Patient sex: M
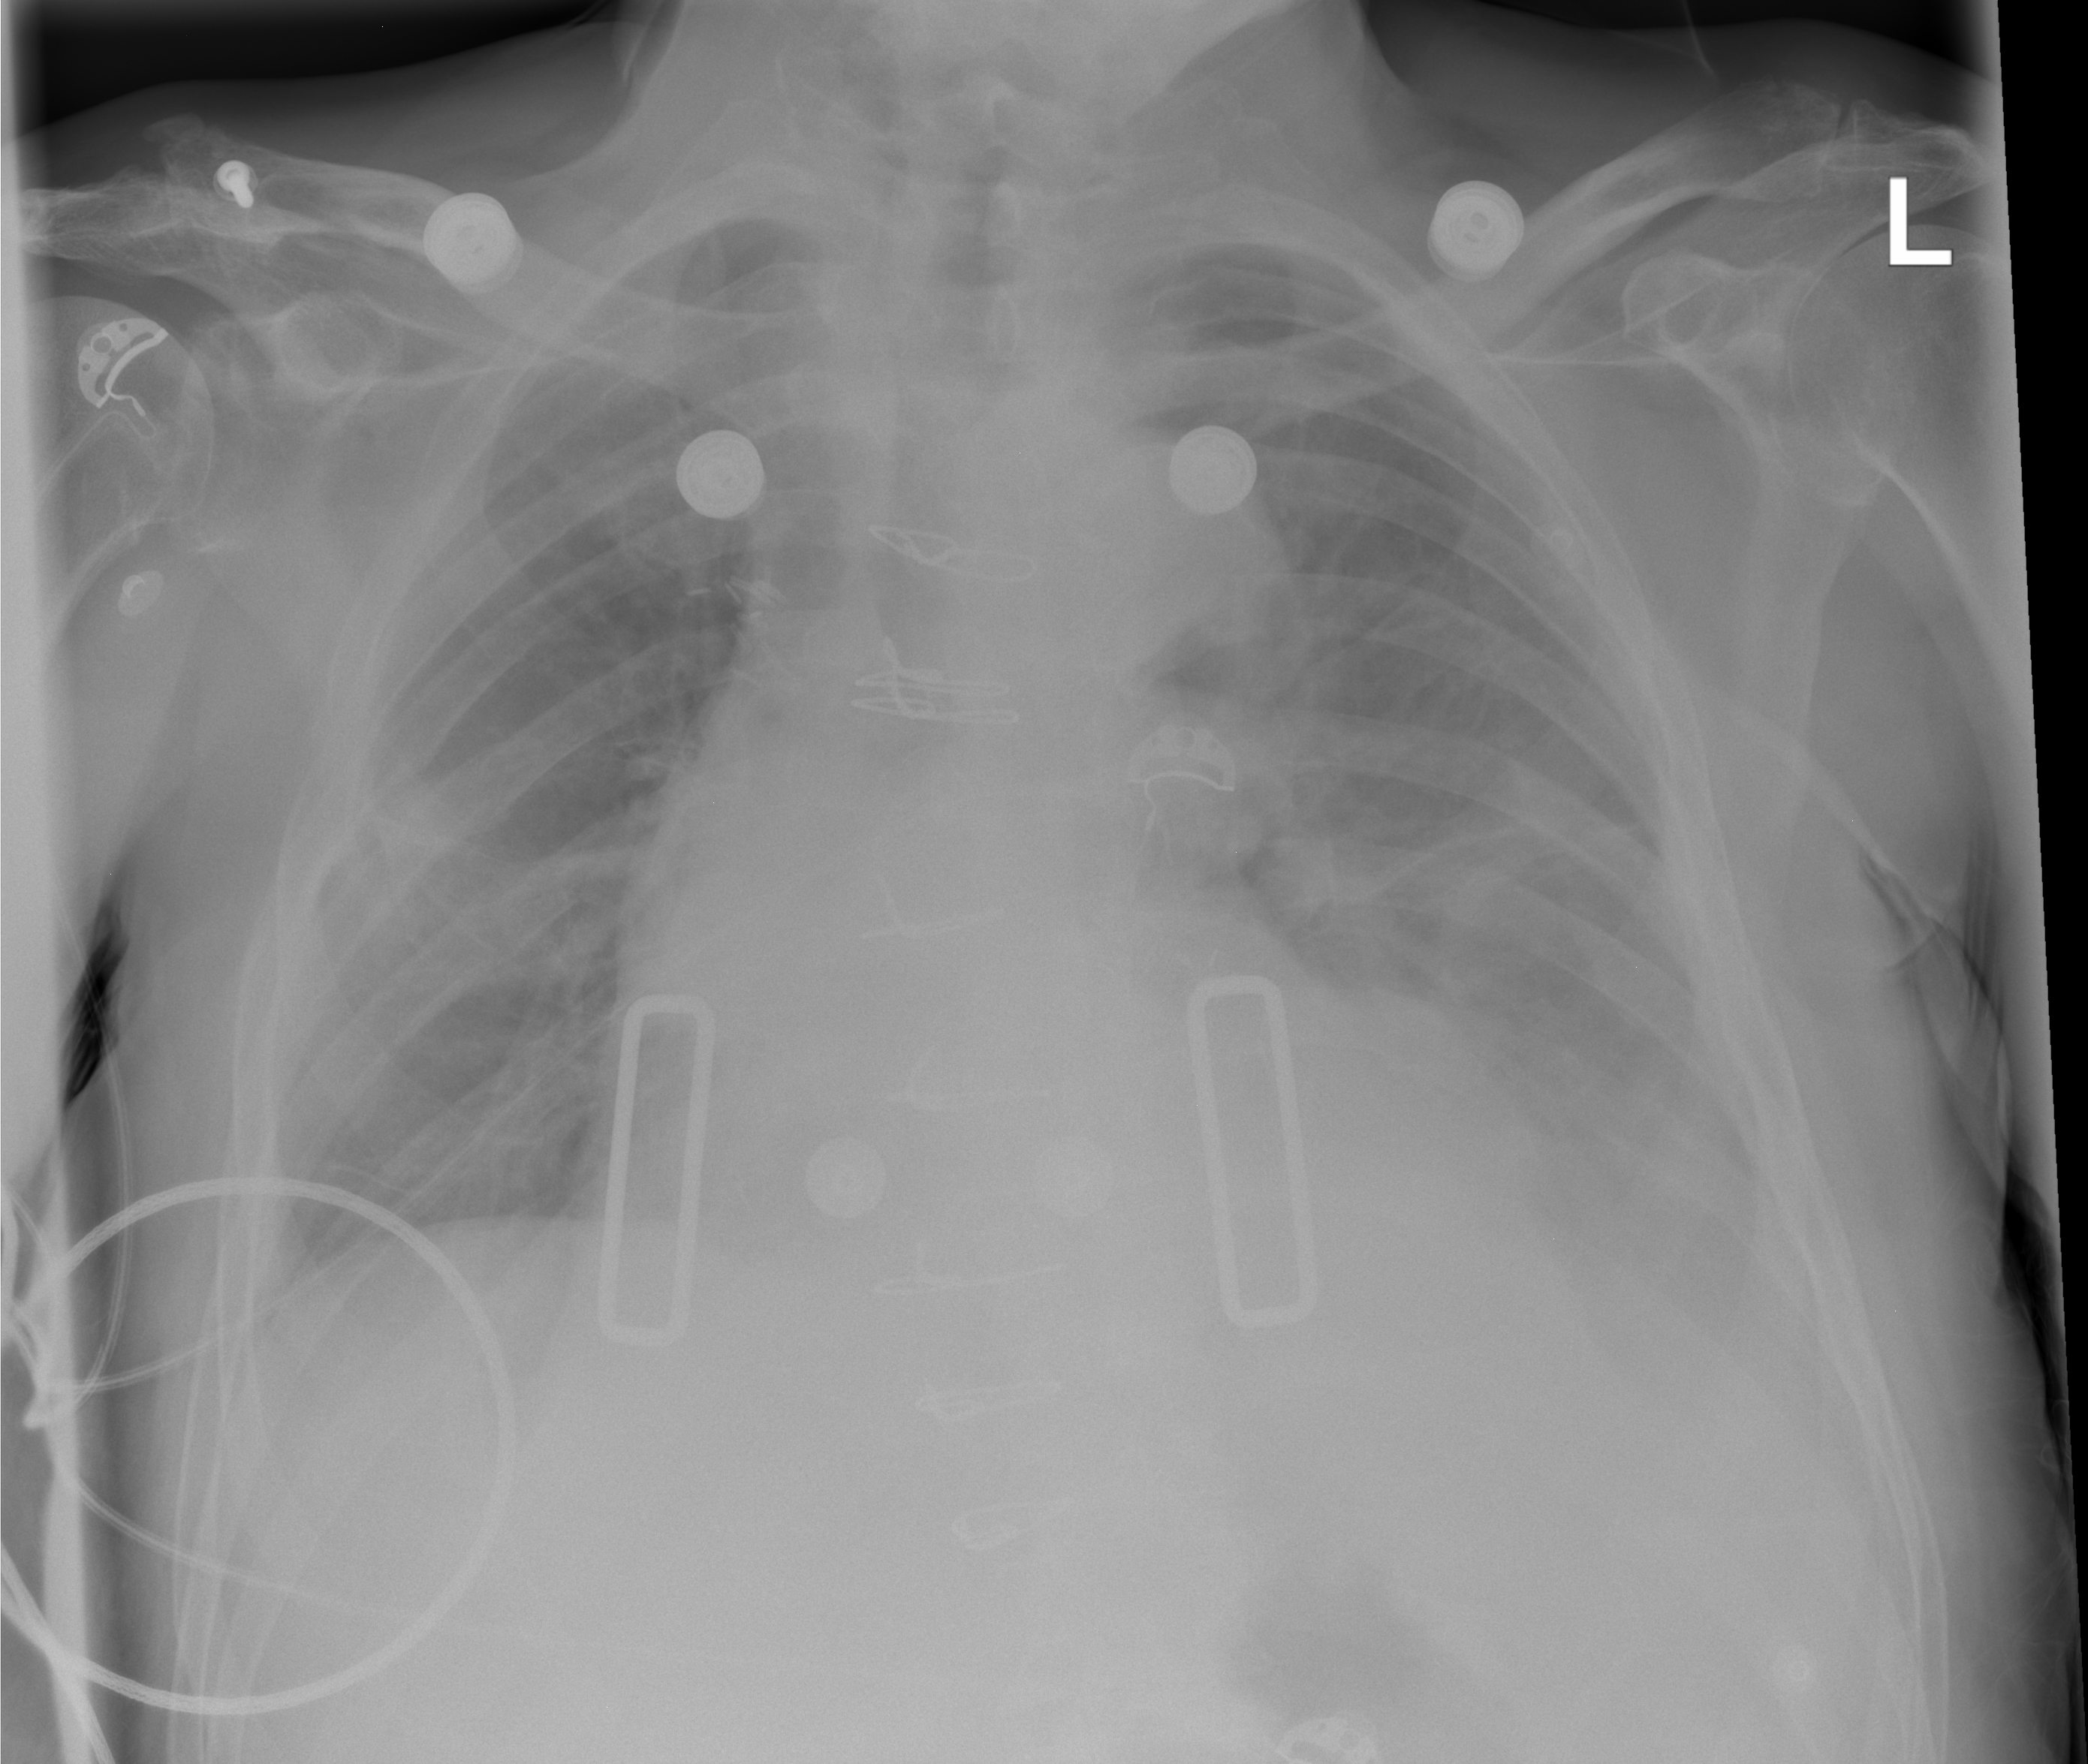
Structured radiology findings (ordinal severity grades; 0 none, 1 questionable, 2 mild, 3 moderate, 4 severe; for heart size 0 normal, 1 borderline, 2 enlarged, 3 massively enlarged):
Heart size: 2
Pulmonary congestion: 0
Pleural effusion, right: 0
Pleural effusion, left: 2
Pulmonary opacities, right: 0
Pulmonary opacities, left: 0
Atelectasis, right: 2
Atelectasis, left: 2